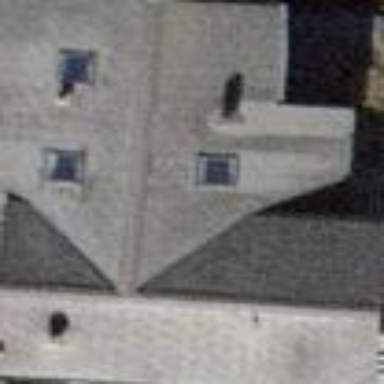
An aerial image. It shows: Gabled building with tile roof. The roof orientation is along or across.